Field crop: maize
Growth stage: 2
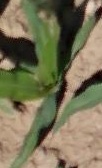
Species: maize